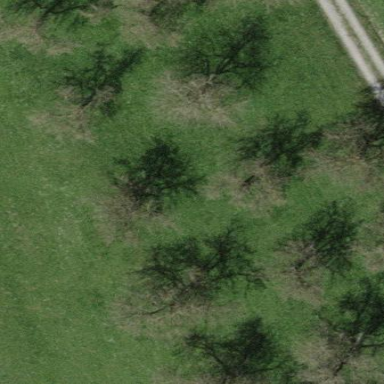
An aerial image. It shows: Orchard.